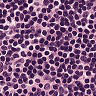
Metastatic tissue present: no